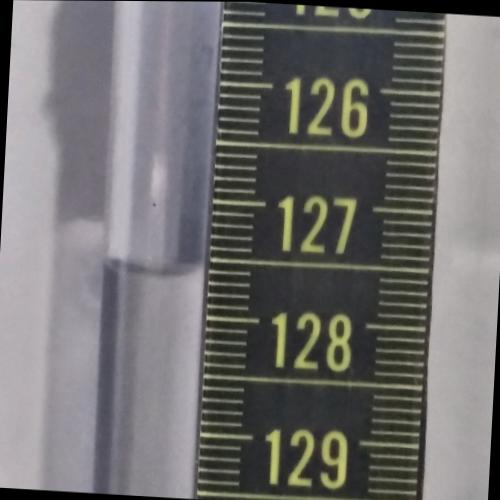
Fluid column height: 127.6 cm